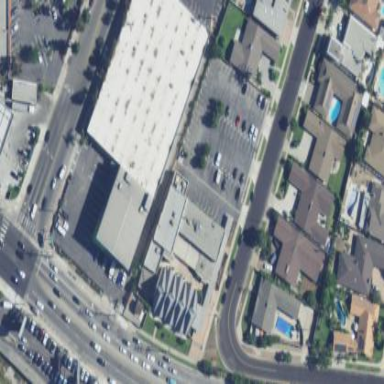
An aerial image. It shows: Warehouse used for storage rental.